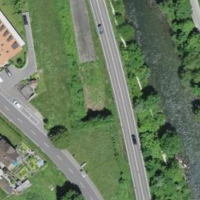
EUNIS habitat code: 57
Species observed at this site:
Vicia sepium
Clematis vitalba
Acer pseudoplatanus